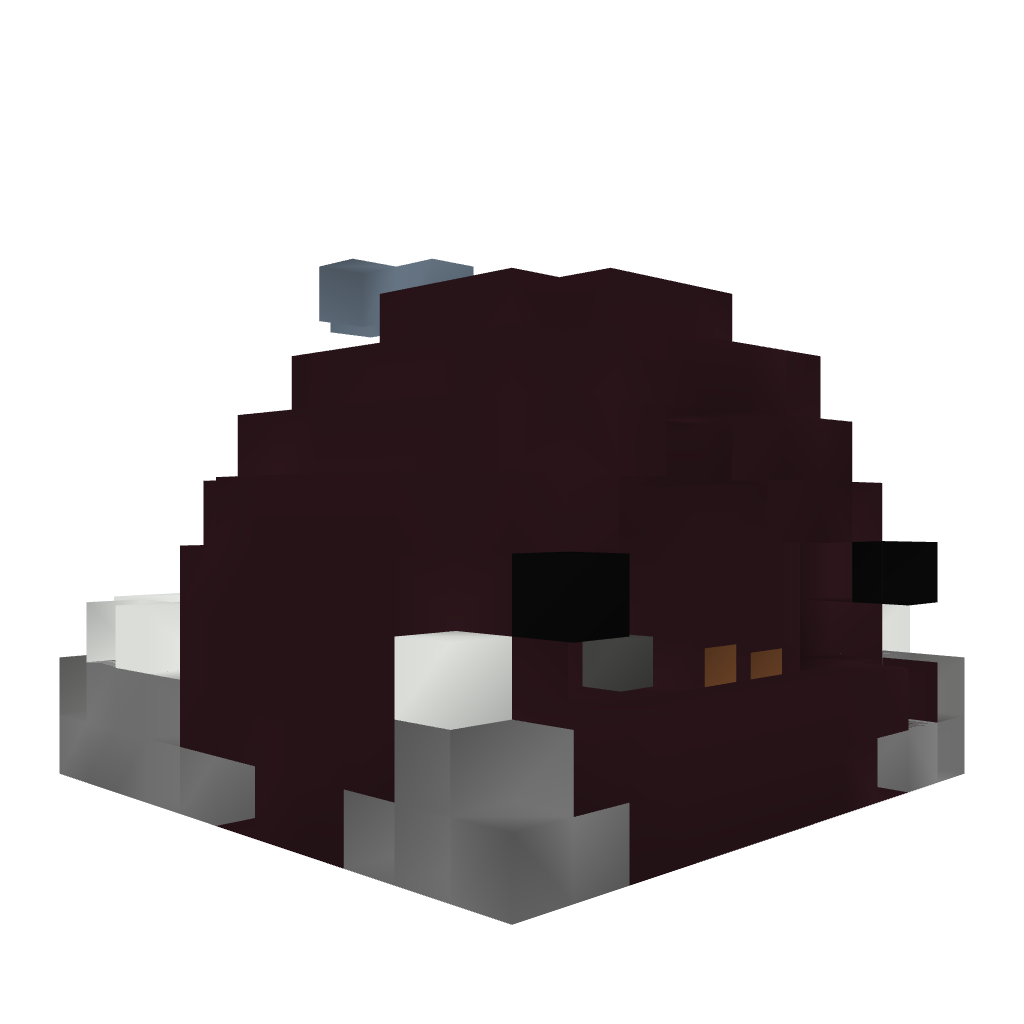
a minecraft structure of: Forge